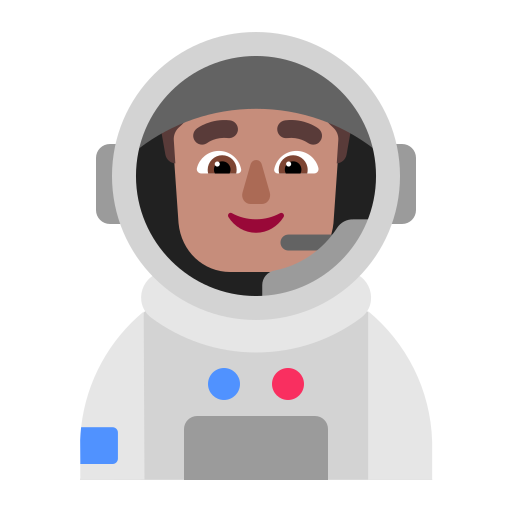
man astronaut flat